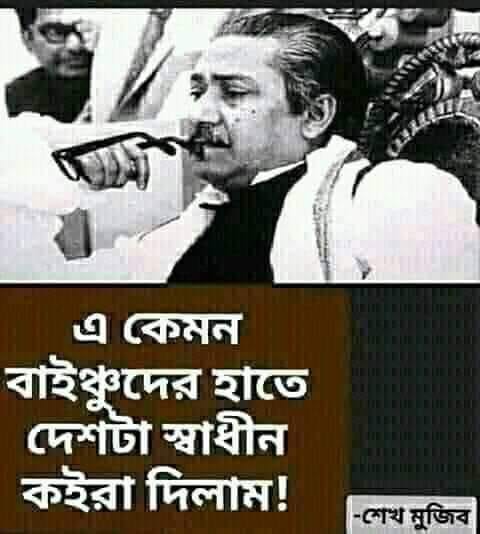
Caption: এ কেমন বাইঞ্চুদের হাতে দেশটা স্বাধীন কইরা দিলাম !  ~ শেখ মুজিব
Label: hate